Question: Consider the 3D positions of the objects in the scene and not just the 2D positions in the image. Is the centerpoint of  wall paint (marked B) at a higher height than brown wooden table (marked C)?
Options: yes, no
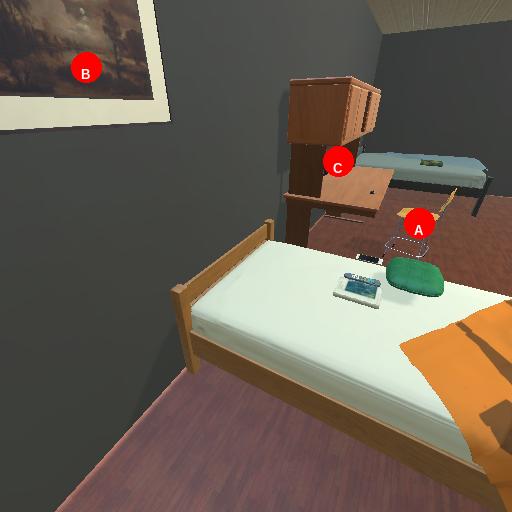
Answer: yes